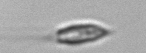
Label: Chrysochromulina